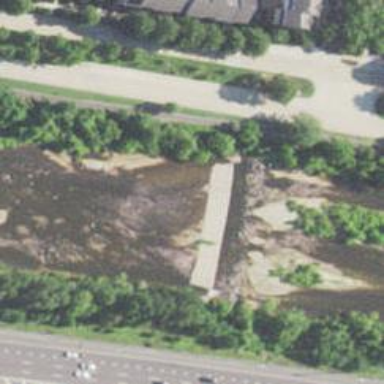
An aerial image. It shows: Weir in waterway.